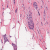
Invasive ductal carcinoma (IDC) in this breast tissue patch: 1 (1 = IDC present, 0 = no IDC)